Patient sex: M
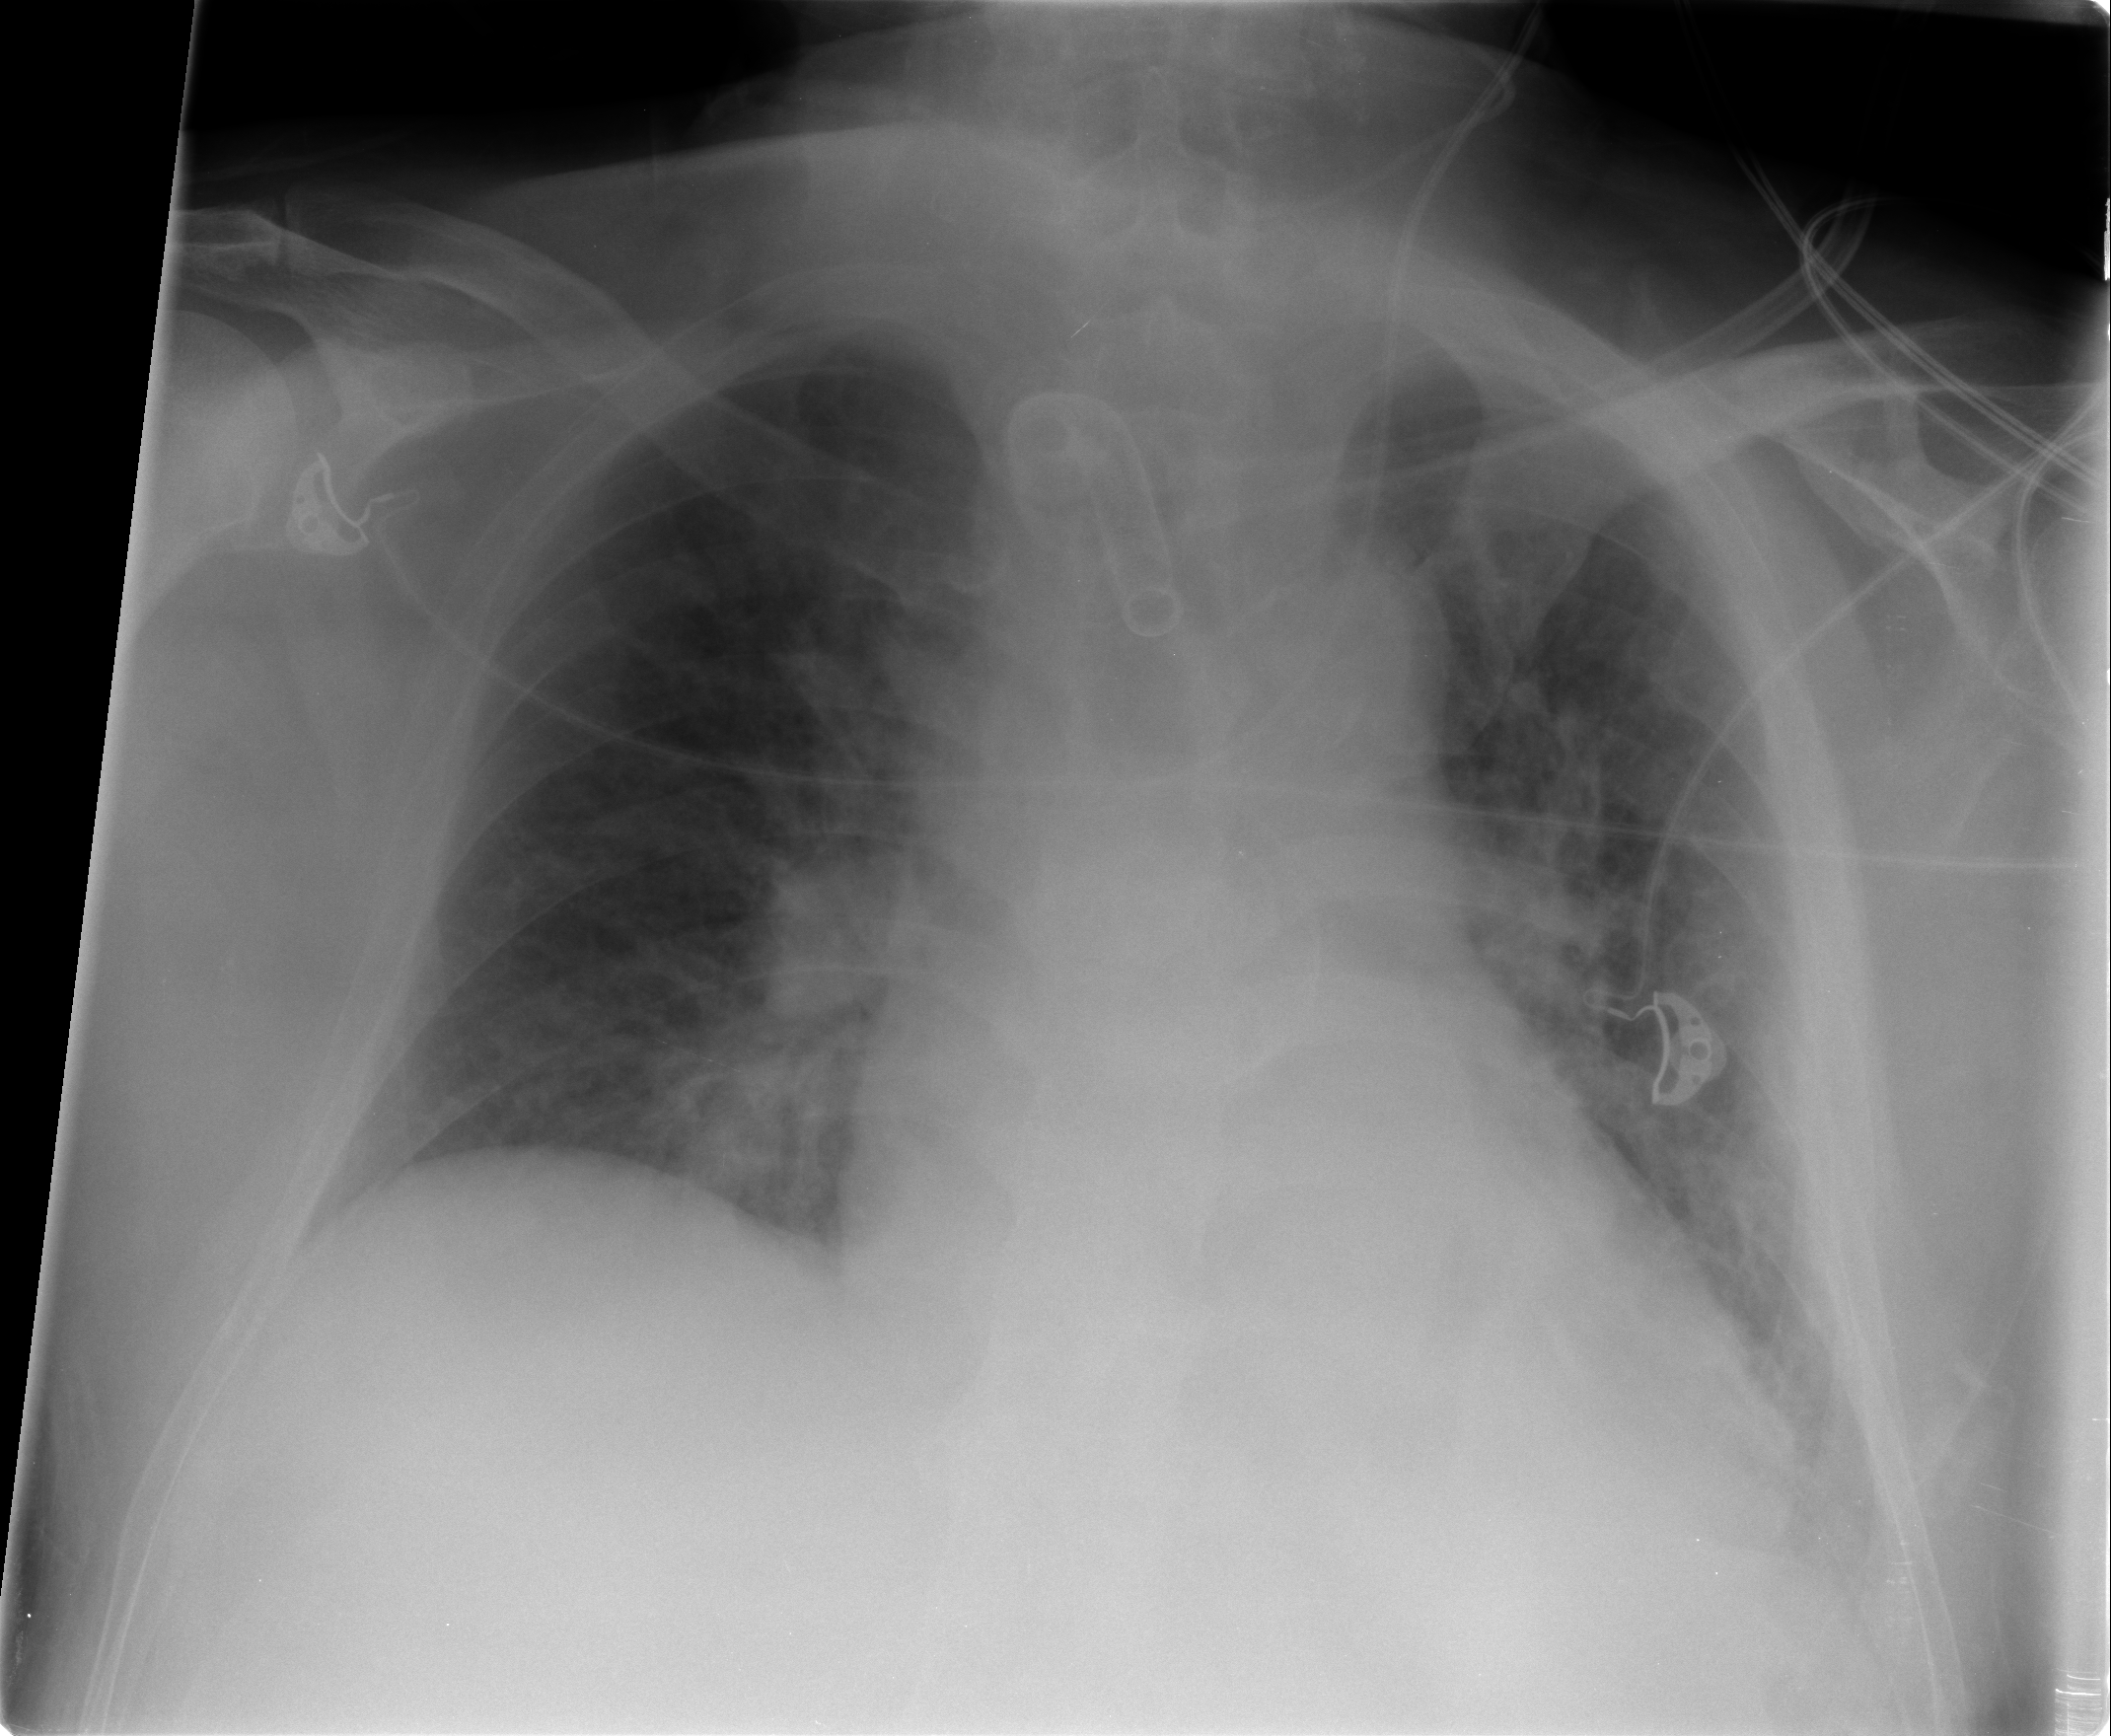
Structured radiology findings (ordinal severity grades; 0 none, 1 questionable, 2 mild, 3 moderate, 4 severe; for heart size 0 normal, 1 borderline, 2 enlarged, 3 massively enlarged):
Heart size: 2
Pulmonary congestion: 2
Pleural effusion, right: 0
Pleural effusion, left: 1
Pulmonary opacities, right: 0
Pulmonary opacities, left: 0
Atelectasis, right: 2
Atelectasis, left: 2